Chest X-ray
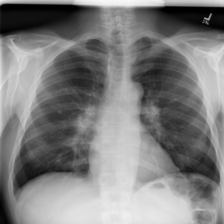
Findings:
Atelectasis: negative
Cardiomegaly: negative
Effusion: negative
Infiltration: negative
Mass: positive
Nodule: positive
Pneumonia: negative
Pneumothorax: negative
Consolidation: negative
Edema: negative
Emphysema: negative
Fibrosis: negative
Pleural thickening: negative
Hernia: negative